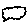
Label: cloud